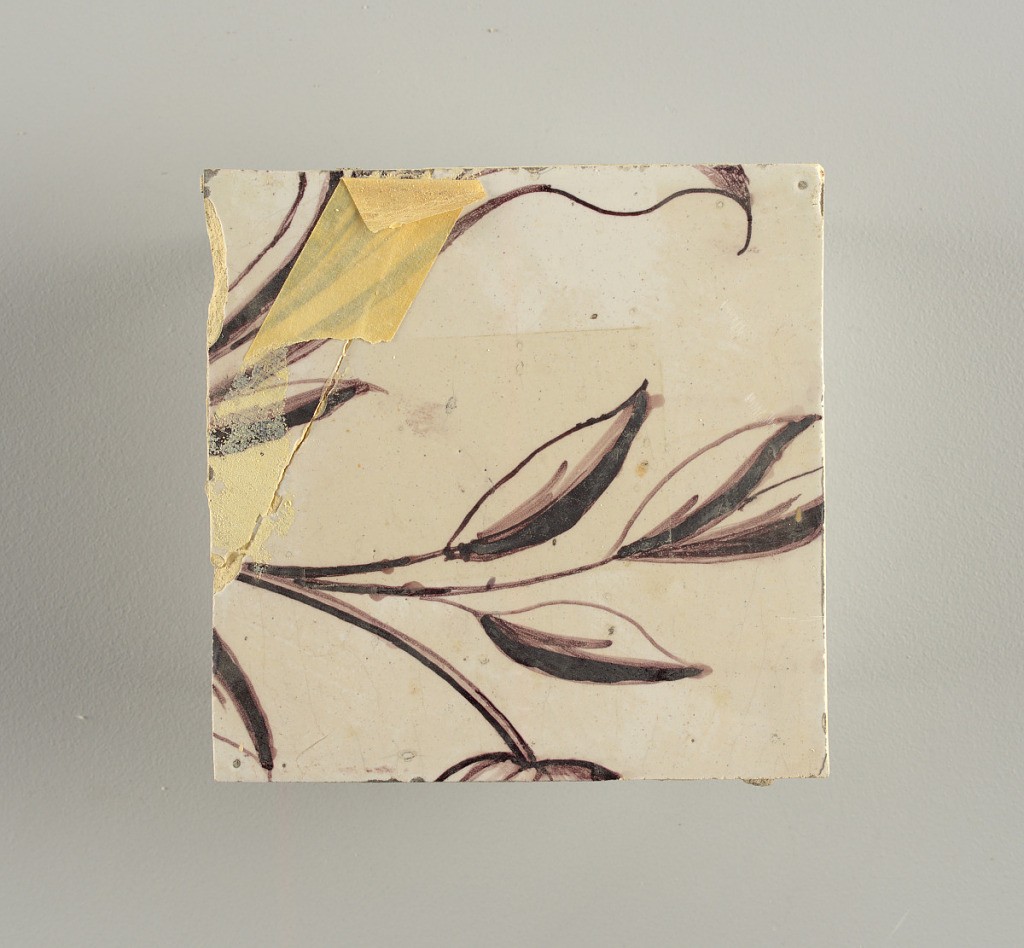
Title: Wall facing
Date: ca. 1725
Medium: tin-glazed earthenware, underglaze
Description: Running design for a frieze or a dado, composed of scrolls of foliage and strapwork, and four repeating motifs--a seated woman in a small upright oval medallion, a putto seated on a rocailled base, and strapwork in axial pattern.  The various panels, A to F, show various repeats of the same design, all being five tiles high and a varying number of tiles wide.